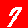
Digit: 7